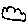
Label: cloud